Question: we are searching for the simplest implementation of this boolean logic function :
you can only use this logic elements : AND,OR,NOT,XOR.
thanks in advance.
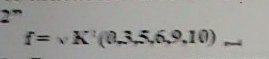
Answer: Assuming this is the required truth table:
'''
A B C D X
0 0 0 0 1
0 0 0 1 0
0 0 1 0 0
0 0 1 1 1
0 1 0 0 0
0 1 0 1 1
0 1 1 0 1
0 1 1 1 0
1 0 0 0 0
1 0 0 1 1
1 0 1 0 1
1 0 1 1 0
1 1 0 0 0
1 1 0 1 0
1 1 1 0 0
1 1 1 1 0
'''
Then this seems to be the best implementation:
'''
X = (A^B).(C^D) + (A'.B').(C^D)'
'''